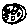
Label: moon